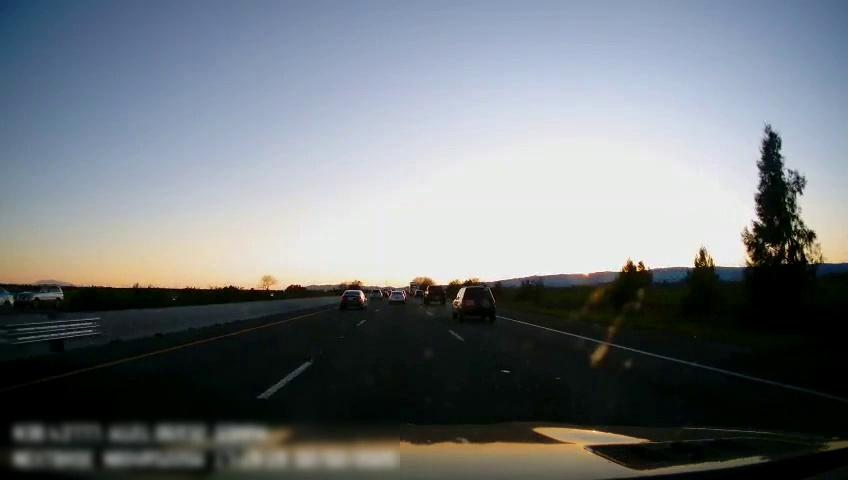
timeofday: Dusk/Dawn/Twilight
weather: Sunny
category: Drivable Space
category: Vehicles | Car
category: Vehicles | SUV
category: Vehicles | Truck
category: Vehicles | SUV
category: Vehicles | Truck
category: Vehicles | SUV
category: Vehicles | SUV
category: Vehicles | Car
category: Vehicles | Car
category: Lanes | Current Lane
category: Lanes | Alternate Lane
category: Lanes | Alternate Lane
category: Lanes | Alternate Lane